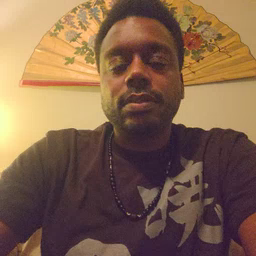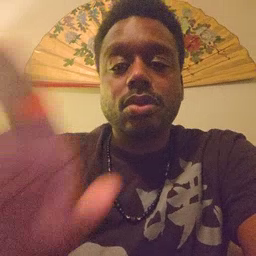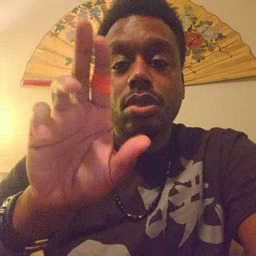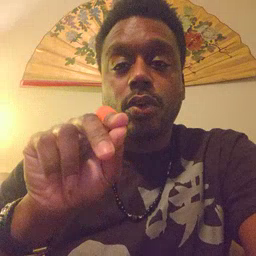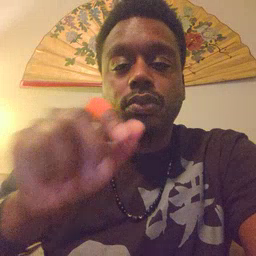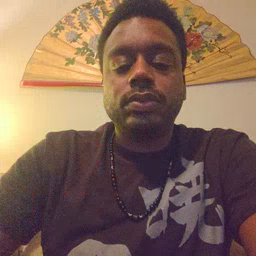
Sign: no